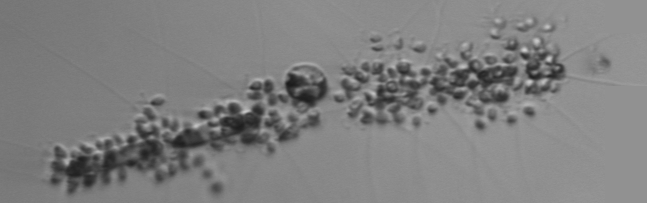
Label: Chaetoceros_didymus_TAG_external_flagellate